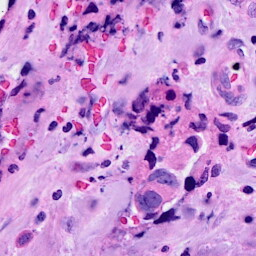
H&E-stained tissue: Breast